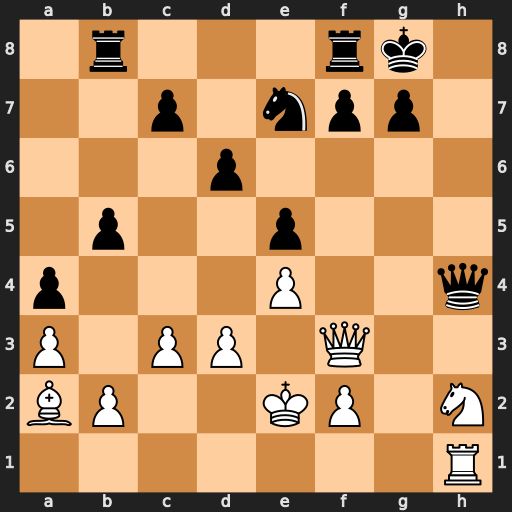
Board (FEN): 1r3rk1/2p1npp1/3p4/1p2p3/p3P2q/P1PP1Q2/BP2KP1N/7R
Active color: w
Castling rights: -
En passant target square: -
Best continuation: Ng4 Qxh1 Qxh1